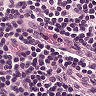
Metastatic tissue present: no